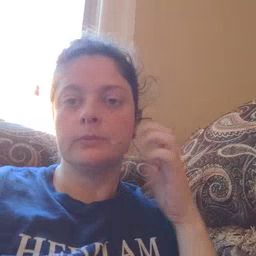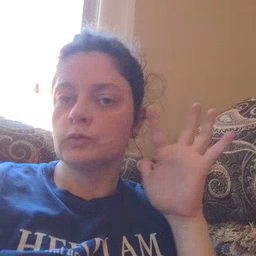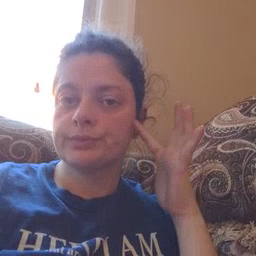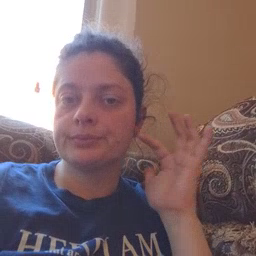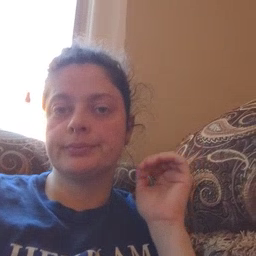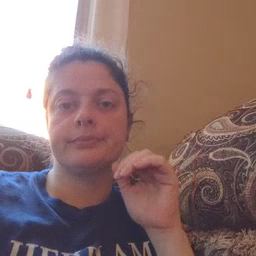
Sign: noisy